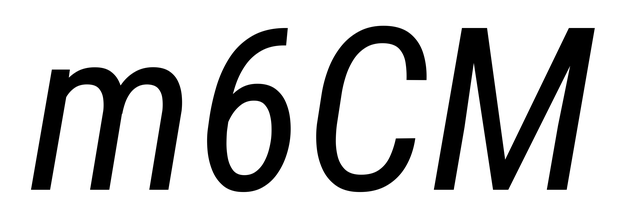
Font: Roboto-Italic_Condensed_Italic